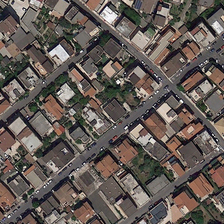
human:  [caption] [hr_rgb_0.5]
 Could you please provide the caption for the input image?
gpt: many houses were built on both sides of the road .

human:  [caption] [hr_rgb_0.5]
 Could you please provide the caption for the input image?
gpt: many houses were built on both sides of the road .

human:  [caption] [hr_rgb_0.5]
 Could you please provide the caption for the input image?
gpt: a lot of cars were parked around the house .

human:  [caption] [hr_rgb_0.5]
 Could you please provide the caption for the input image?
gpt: a lot of cars were parked around the house .

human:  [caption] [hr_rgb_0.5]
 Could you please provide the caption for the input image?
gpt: many houses were built on both sides of the road .